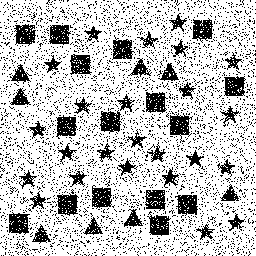
Squares: 16
Triangles: 8
Stars: 24
Total shapes: 48